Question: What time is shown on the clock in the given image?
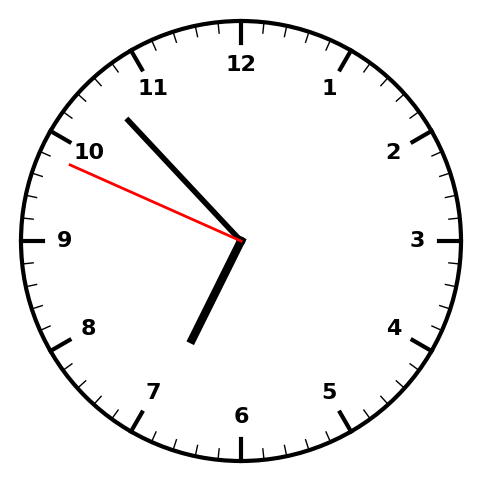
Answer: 06:52:49